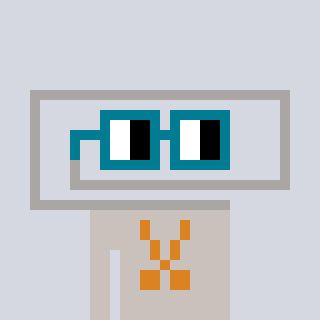
a pixel art character with square dark green glasses, a paperclip-shaped head and a foggrey-colored body on a cool background